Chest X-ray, PA view. Patient: 47 years old, sex M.
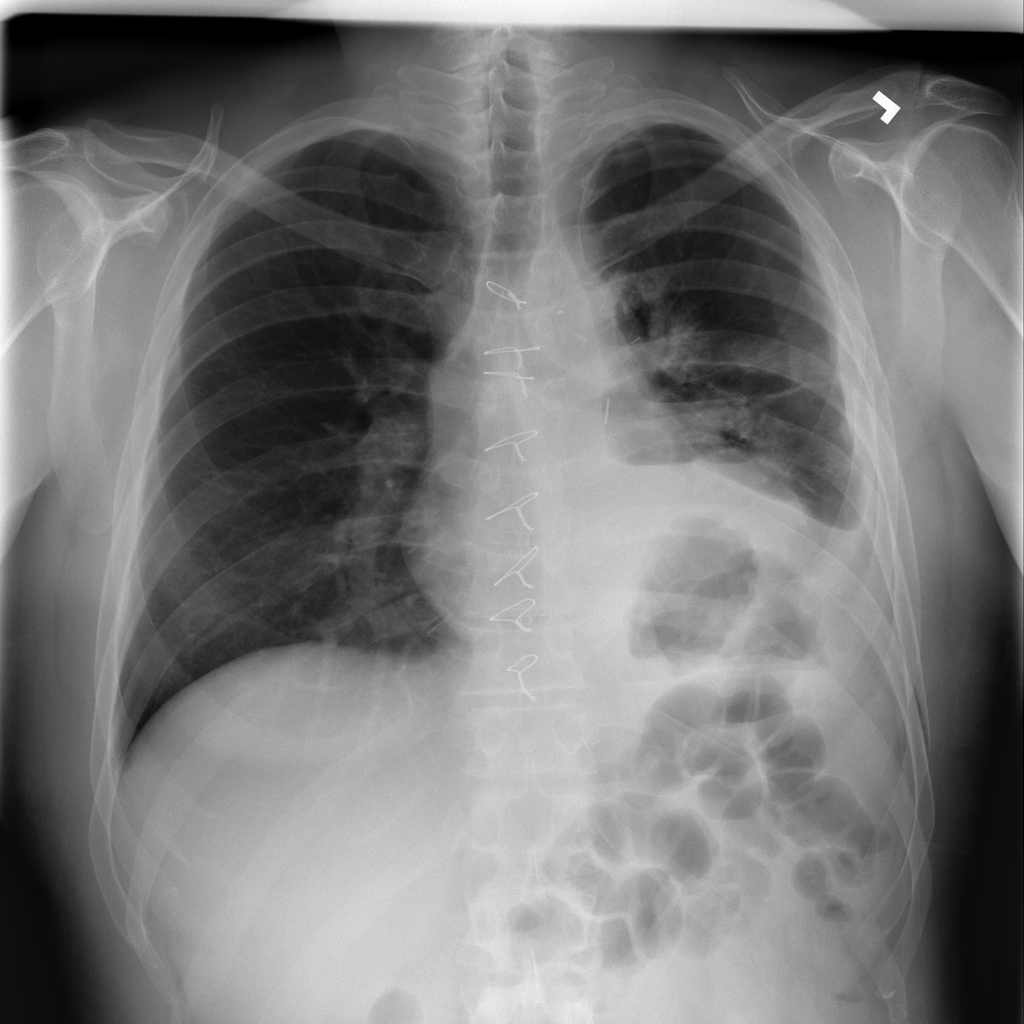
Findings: Pneumothorax